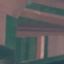
Land use / land cover: AnnualCrop